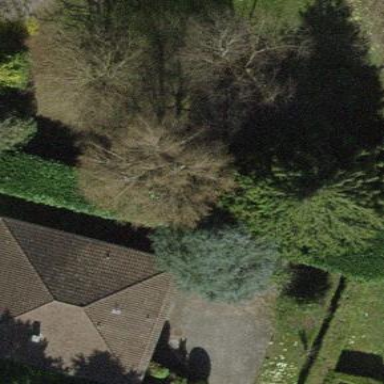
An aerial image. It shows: Half-hipped roof house.